Question: Count the number of objects in the diagram.
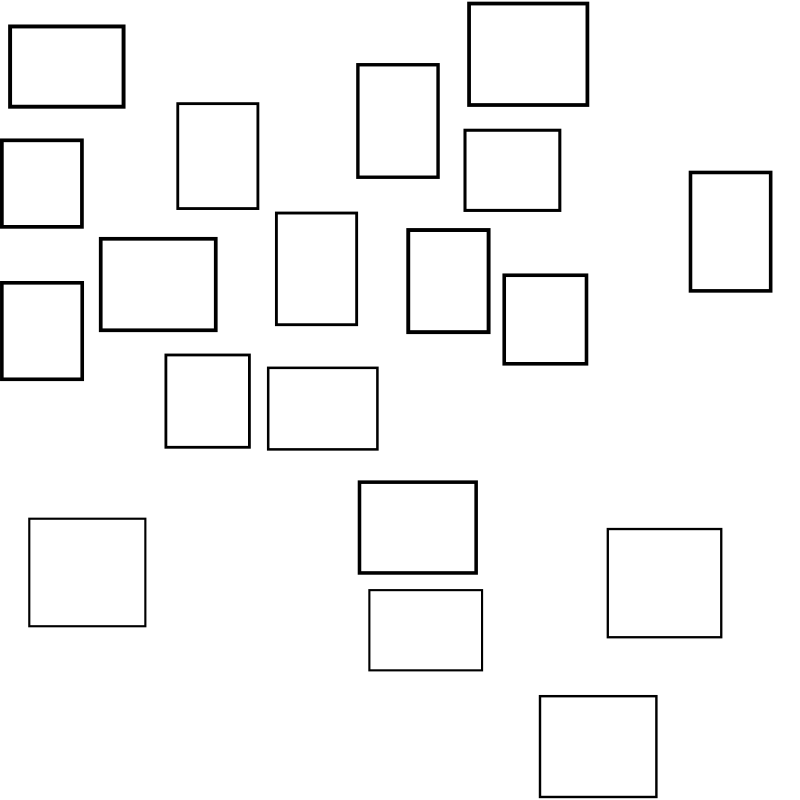
Answer: 19